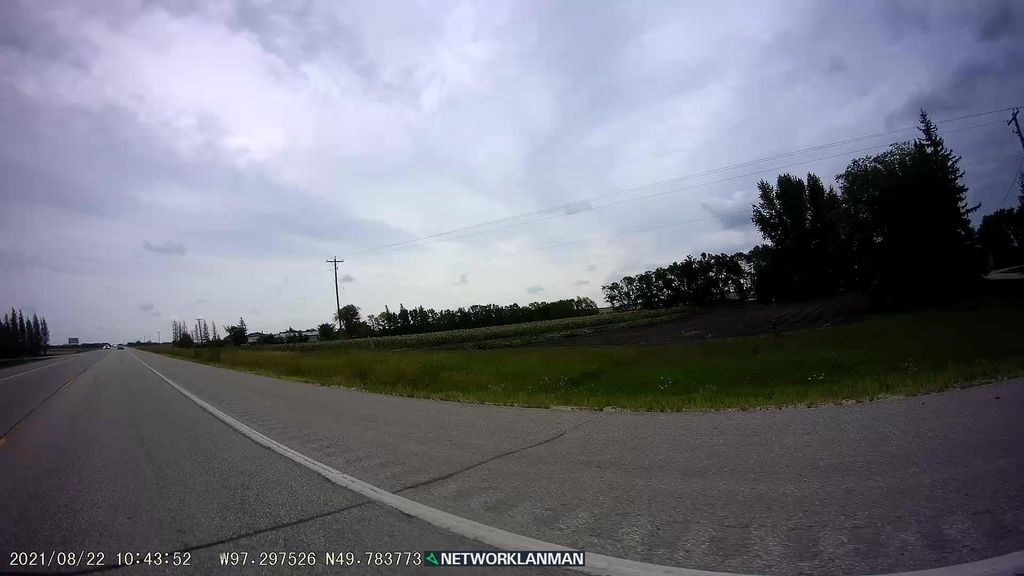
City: winnipeg